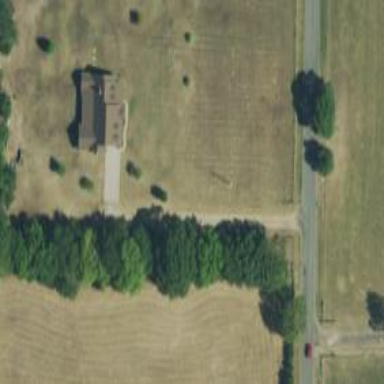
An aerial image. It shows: Driveway.